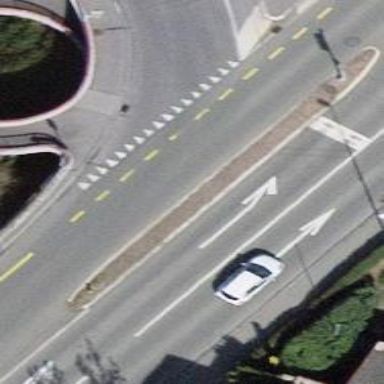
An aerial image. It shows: Primary road with asphalt surface and designated cycle lane.